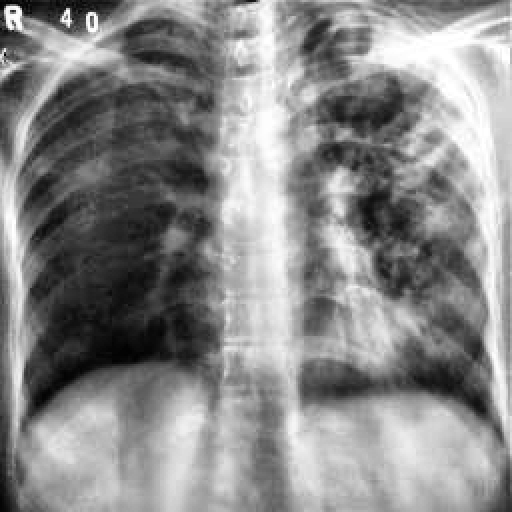
Finding: TUBERCULOSIS